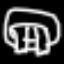
Label: frog